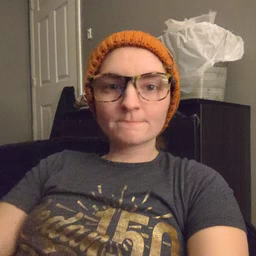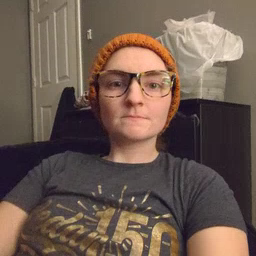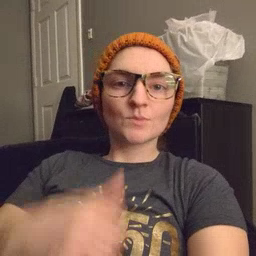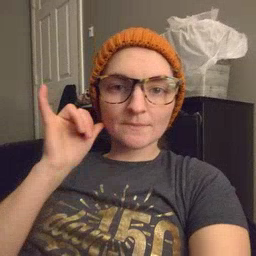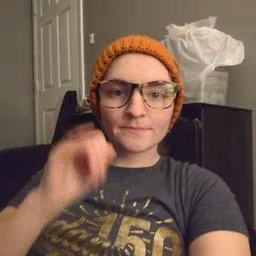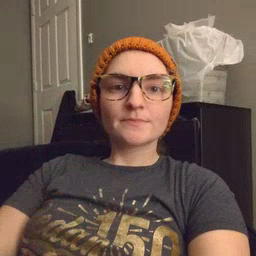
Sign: yesterday